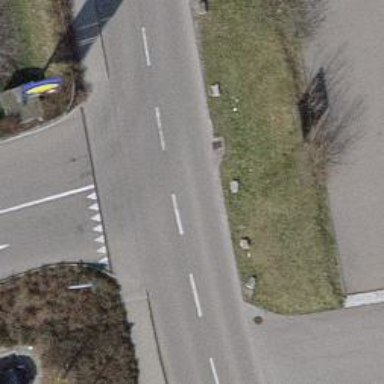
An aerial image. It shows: Block barrier.